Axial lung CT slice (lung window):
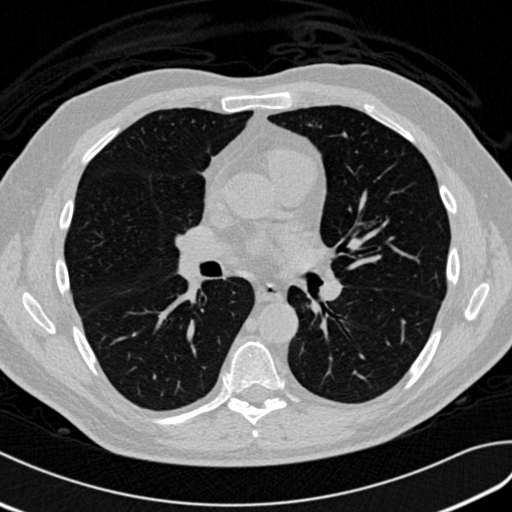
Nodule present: no